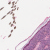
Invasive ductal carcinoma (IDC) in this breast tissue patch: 0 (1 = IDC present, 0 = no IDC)